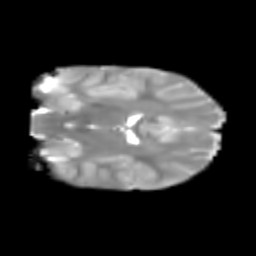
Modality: T2w
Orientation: coronal
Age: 6
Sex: male
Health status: healthy